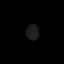
Tissue: prostate
Cell type: T cells
Senescence score: 0.3194
Nuclear area (px): 190
Mean DAPI intensity: 28.389